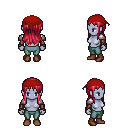
a pixel art fantasy rpg character, female body template, dark elf, purple skin, steel arm armor, teal pants, ruby red unkempt hairstyle, red bandana, leather bracers, brown shoes, four views (front, back, left, right), 2x2 character sprite sheet, small pixel art, hard edges, no anti-aliasing